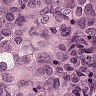
Metastatic tissue present: yes